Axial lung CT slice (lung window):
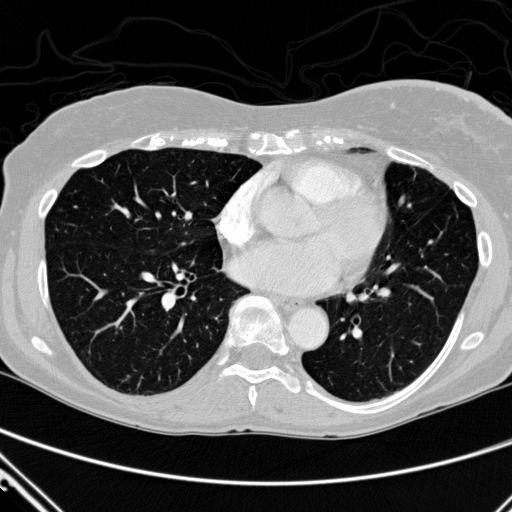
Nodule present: no